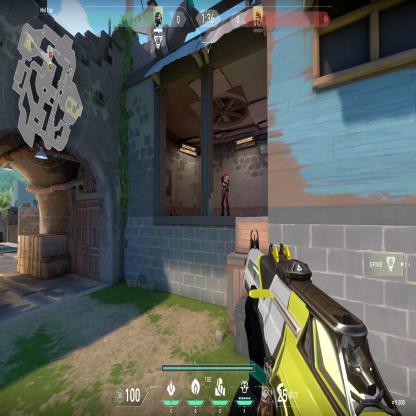
Label: enemy